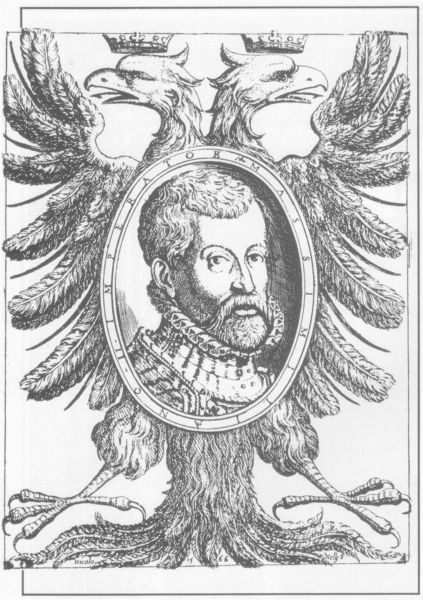
Titel: Bildnis des Maximilian II., Kaiser des Hl. Römischen Reichs deutscher Nation
Künstler: Niccolò Nelly
Institution: (Seriendruck)
Schlagwörter: adler, baum, dunkel, feder, flügel, kopf, mann, schatten, vogel, weiß, grau, hell, köpfe, licht, mund, nase, ohr, profil, schwarz, stirn, blick, bart, jung, augen, federn, gefieder, gesicht, kragen, rahmen, sockel, vollbart, bildnis, hals, halskrause, portrait, porträt, haare, krone, oval, rund, deutschland, schwanz, füße, seitlich, wangen, schnabel, zwei, grafik, graphik, friedrich, kaiser, könig, inschrift, büste, zehen, fuss, medaillon, wurzel, druck, radierung, stich, schwarzweiß, medallie, stehkragen, herrscher, hälse, krallen, schnäbel, fürst, wallenstein, wappen, tilly, schwingen, spanischer kragen, kaiserreich, medaille, edelmann, emblem, kupferstich, doppelt, fänge, preussen, max, kronen, latein, maximilian, umschrift, doppeladler, königreich, doppelkopf, zweiköpfig, seriendruck, doppelköpfig, fesern, keiser, maxilmilian, österreichisch